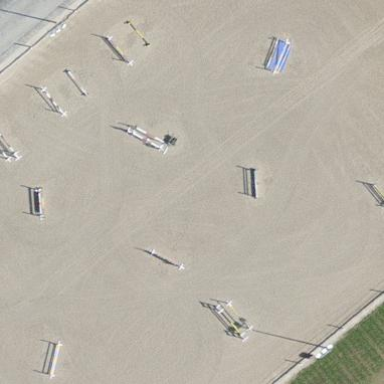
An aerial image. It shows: Equestrian pitch for leisure land activities.